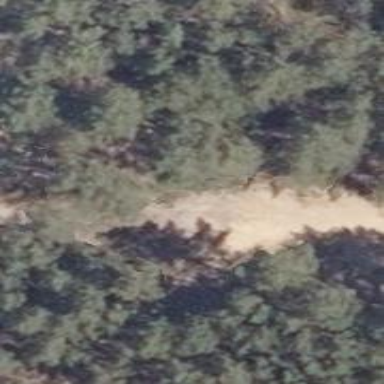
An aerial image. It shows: Sandy path with track type of grade 5.